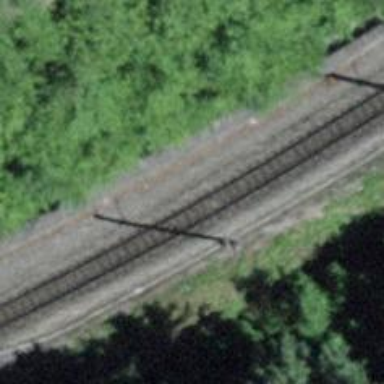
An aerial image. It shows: Narrow-gauge railway with electrified contact line.